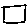
Label: square